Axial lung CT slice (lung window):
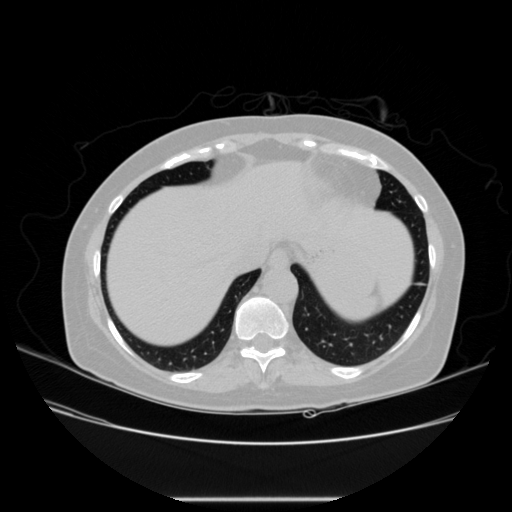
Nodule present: no